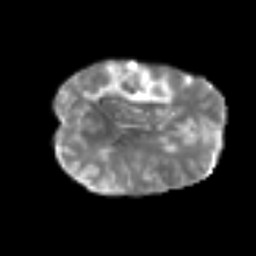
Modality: T2w
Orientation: axial
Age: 44
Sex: female
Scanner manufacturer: siemens
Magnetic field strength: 3 T
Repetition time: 6.1 s
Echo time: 0.101 s